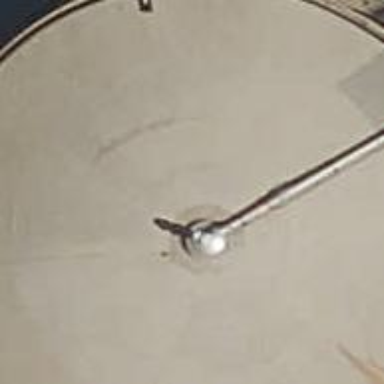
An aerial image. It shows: Storage tank with man-made structure.